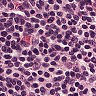
Metastatic tissue present: no